Question: I have two queries that should return the next and previous rows in my DB relative to the current row.
However they both return the same thing, the next row, and for some reason the 2nd query also returns an empty data set.
Code:
'''
<?php
// Credentials
$dbhost = "localhost";
$dbname = "buildingcodes";
$dbuser = "***";
$dbpass = "***";
global $tutorial_db;
$tutorial_db = new mysqli();
$tutorial_db->connect($dbhost, $dbuser, $dbpass, $dbname);
$tutorial_db->set_charset("utf8");
// Check Connection
if ($tutorial_db->connect_errno)
{
printf("Connect failed: %s
", $tutorial_db->connect_error);
exit();
}
$id = 'R401.4 Soil tests.'; //$_GET['id'];
echo 'id: ' . $id;
echo '</br>';
//////
$query = "SELECT * FROM codes WHERE subsection > '". $id ."' ORDER BY subsection LIMIT 1";
$result = $tutorial_db->query($query);
while($results = $result->fetch_array())
{
$result_array[] = $results;
}
echo '</br></br>';
if (isset($result_array))
{
foreach ($result_array as $result)
{
echo 'first q: ' . $result['subsection'];
echo '</br>';
}
}
/////
$query = "SELECT * FROM codes WHERE subsection < '". $id ."' ORDER BY subsection LIMIT 1";
$result = $tutorial_db->query($query);
while($results = $result->fetch_array())
{
$result_array[] = $results;
}
echo '</br>';
if (isset($result_array))
{
foreach ($result_array as $result)
{
echo 'second q: ' . $result['subsection'];
echo '</br>';
}
}
?>
'''
Outputs:
'''
id: R401.4 Soil tests.
first q: R401.4.1 Geotechnical evaluation.
second q: R401.4.1 Geotechnical evaluation.
second q:
'''
But should output:
'''
id: R401.4 Soil tests.
first q: R401.4.1 Geotechnical evaluation.
second q: R401.3 Drainage.
'''
From this set of data:
Why is this not returning the previous row?
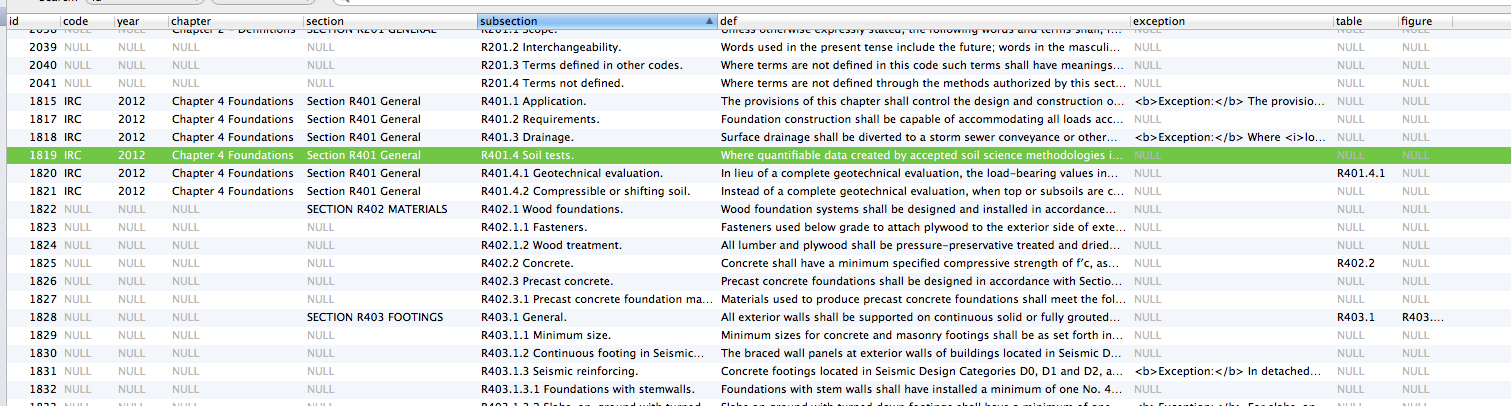
Answer: Could you try this? you can test here. <URL>
'''
SELECT * from ss where subsection > 'R401.4 Soil tests'
ORDER BY SUBSTRING_INDEX(subsection, ' ', 1) ASC;
+-------------------------+
| subsection |
+-------------------------+
| R401.4.1 Geotech. |
| R401.4.2 Compressible |
| R402.1 Wood foundations |
+-------------------------+
3 rows in set (0.00 sec)
SELECT * from ss where subsection < 'R401.4 Soil tests'
ORDER BY SUBSTRING_INDEX(subsection, ' ', 1) DESC;
+---------------------+
| subsection |
+---------------------+
| R401.3 Drainage |
| R401.2 Requirements |
| R401.1 Application |
+---------------------+
3 rows in set (0.01 sec)
'''
When 'subsection' has more than two digit between 'dot(.)' above query won't work. then probably following query works well for NEXT subsection.
'''
ORDER BY LENGTH(SUBSTRING_INDEX(subsection, ' ', 1)),
SUBSTRING_INDEX(subsection, ' ', 1) ASC;
'''
But not sure working for PREV subsection.